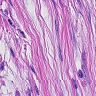
Metastatic tissue present: yes